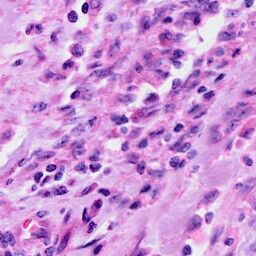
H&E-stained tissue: Cervix